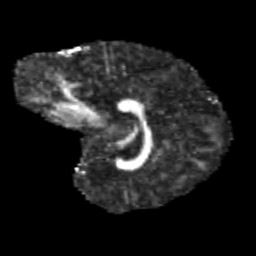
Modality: FA
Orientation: sagittal
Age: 9
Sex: male
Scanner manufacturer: siemens
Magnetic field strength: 3 T
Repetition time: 3.8 s
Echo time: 0.07 s